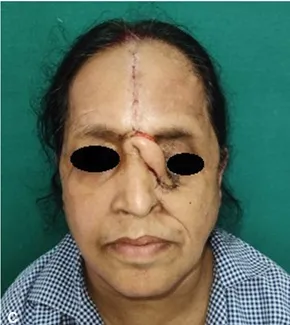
(B). Defect after dehiscence of cheek advancement flap.
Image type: medical_photograph (other_medical_photograph)